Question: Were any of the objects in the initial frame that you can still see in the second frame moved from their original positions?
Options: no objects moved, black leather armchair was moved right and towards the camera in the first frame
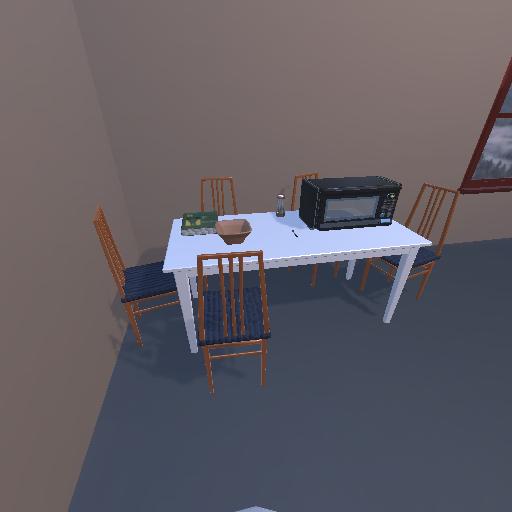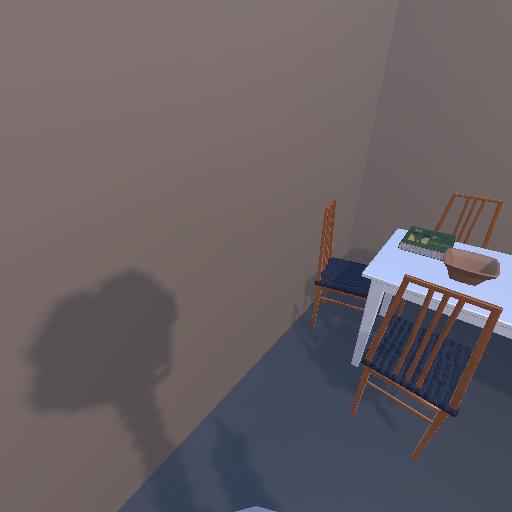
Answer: no objects moved